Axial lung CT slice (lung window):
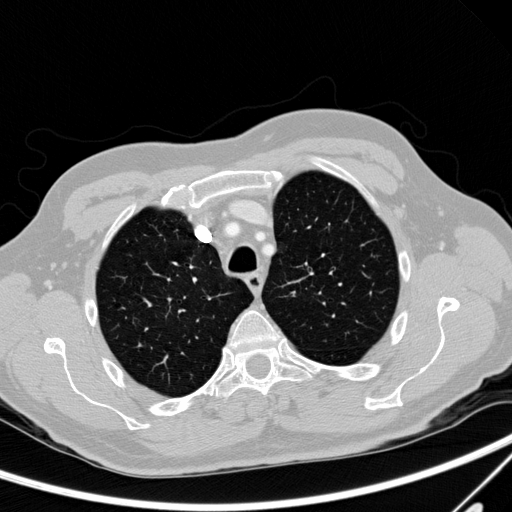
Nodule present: no